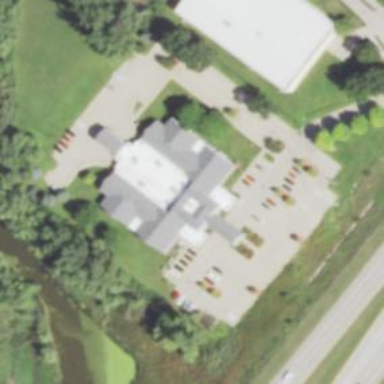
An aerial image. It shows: Healthcare clinic is depicted in the image.